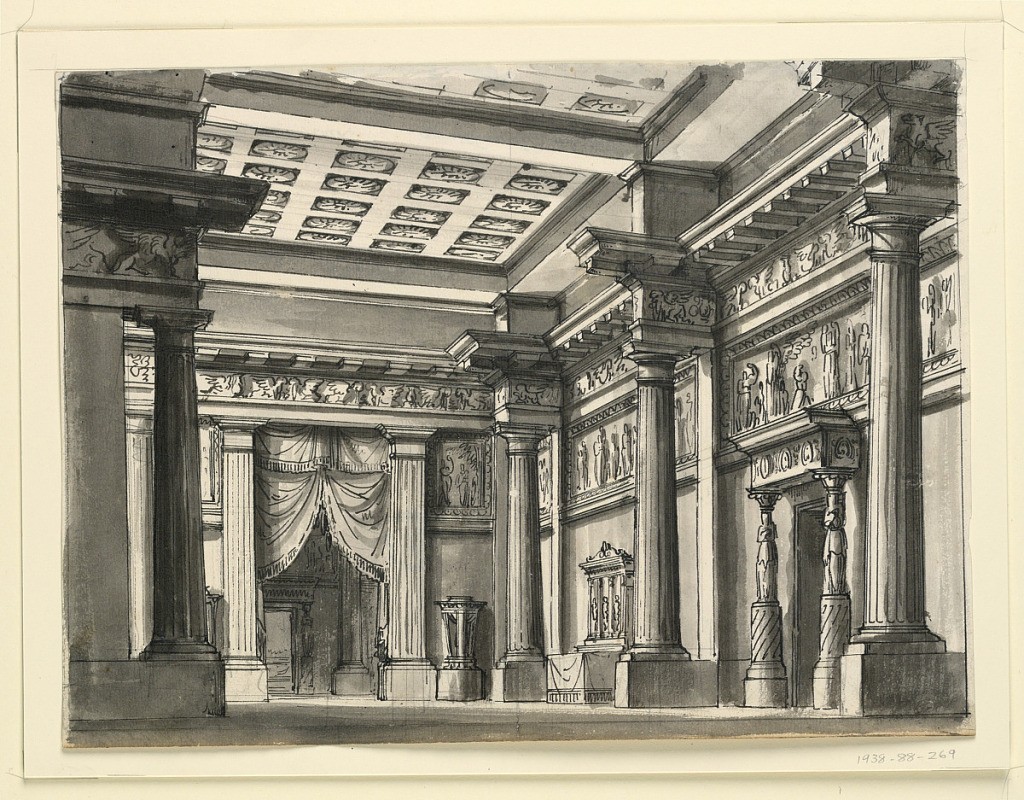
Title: Stage Design, Interior of Hall in Antique Style
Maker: Romolo Achille Liverani, Italian, 1809 - 1872
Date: early 19th century
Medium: Pen and sepia ink, brush and wash on paper
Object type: Drawing
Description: Horizontal rectangle. Interior of hall decorated in the antique style with elaborate friezes and decorated ceiling.